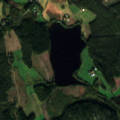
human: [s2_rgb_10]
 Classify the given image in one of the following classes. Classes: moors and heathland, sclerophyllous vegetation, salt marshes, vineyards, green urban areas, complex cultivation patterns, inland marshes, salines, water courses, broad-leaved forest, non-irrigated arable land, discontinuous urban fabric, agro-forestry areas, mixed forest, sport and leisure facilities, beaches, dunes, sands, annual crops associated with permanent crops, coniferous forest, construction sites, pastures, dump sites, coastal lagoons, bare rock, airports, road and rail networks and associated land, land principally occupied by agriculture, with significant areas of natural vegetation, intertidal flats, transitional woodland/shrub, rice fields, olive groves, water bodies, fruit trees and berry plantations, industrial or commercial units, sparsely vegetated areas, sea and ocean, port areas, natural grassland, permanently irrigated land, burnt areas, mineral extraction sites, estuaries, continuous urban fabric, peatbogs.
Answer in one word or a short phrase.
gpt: land principally occupied by agriculture, with significant areas of natural vegetation, coniferous forest, water bodies